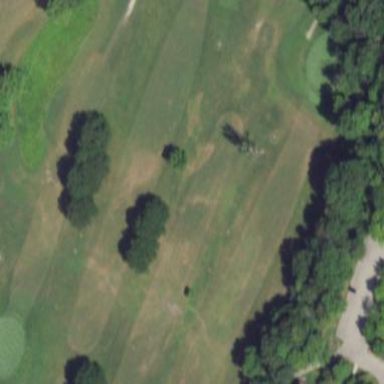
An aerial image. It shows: Well-maintained grassy area designated as golf fairway. It is part of golf sport facility.